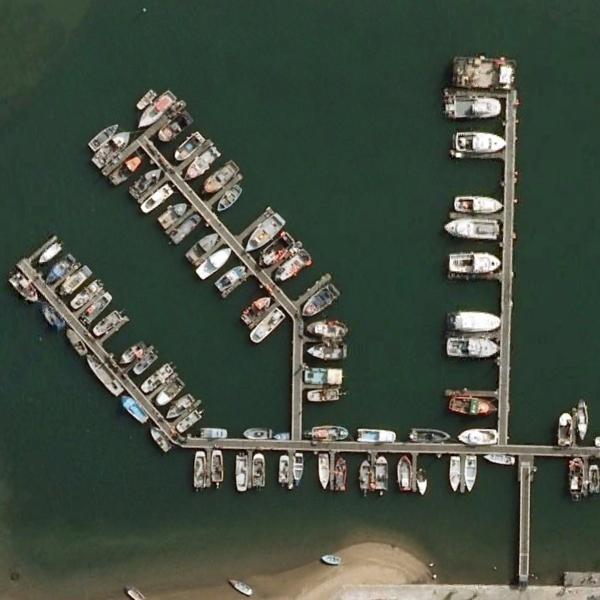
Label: Port